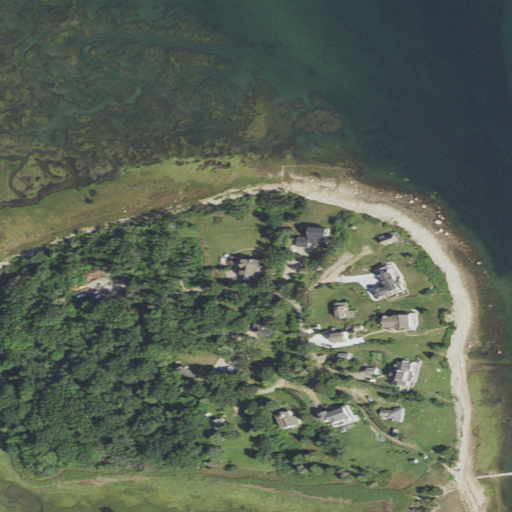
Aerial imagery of island in Massachusetts named Trouant Island containing herbaceous wetlands, open water, grassland, open development, deciduous forest, low intensity development, mixed forest, medium intensity development, and evergreen forest